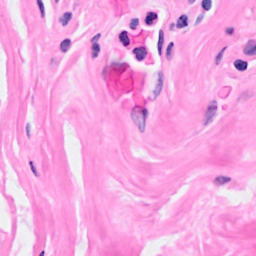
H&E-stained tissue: Breast